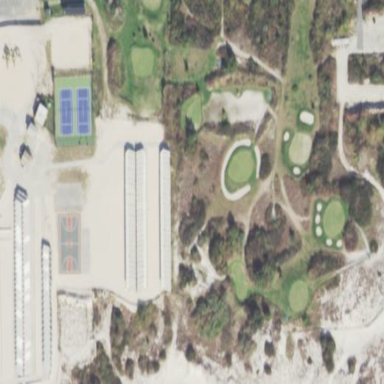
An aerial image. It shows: Leisure land designated as 9-hole golf course.